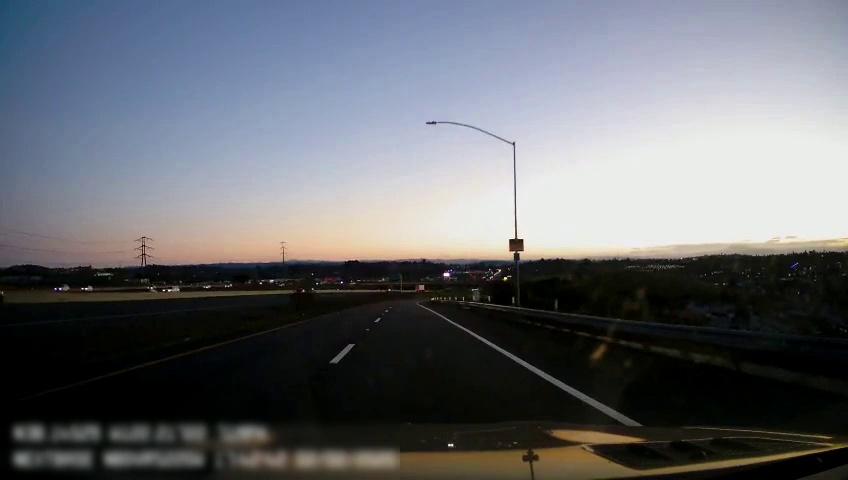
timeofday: Dusk/Dawn/Twilight
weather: Sunny
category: Drivable Space
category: Drivable Space
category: Vehicles | SUV
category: Vehicles | SUV
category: Vehicles | SUV
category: Lanes | Alternate Lane
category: Lanes | Alternate Lane
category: Lanes | Alternate Lane
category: Lanes | Alternate Lane